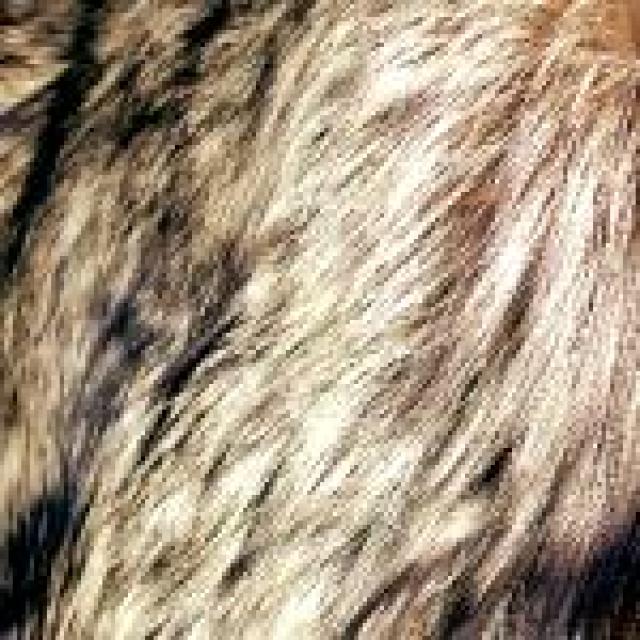
Healthy canine skin — no visible lesions, inflammation, or abnormalities. The skin and coat appear normal.